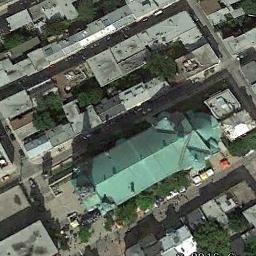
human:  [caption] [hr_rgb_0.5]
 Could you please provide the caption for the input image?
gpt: This is a church with a blue roof .

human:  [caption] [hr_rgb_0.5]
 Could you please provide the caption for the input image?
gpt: The church with a blue roof is surrounded by some buildings and trees .

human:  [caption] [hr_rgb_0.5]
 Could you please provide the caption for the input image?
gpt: A church with blue roofs, Surrounded by a large area of ​​residential houses, There are many roads and pedestrians next to the church .

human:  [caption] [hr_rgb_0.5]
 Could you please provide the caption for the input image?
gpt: The church with a green sloping roof is surrounded by other buildings .

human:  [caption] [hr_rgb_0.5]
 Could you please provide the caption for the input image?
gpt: There are many buildings near the church .